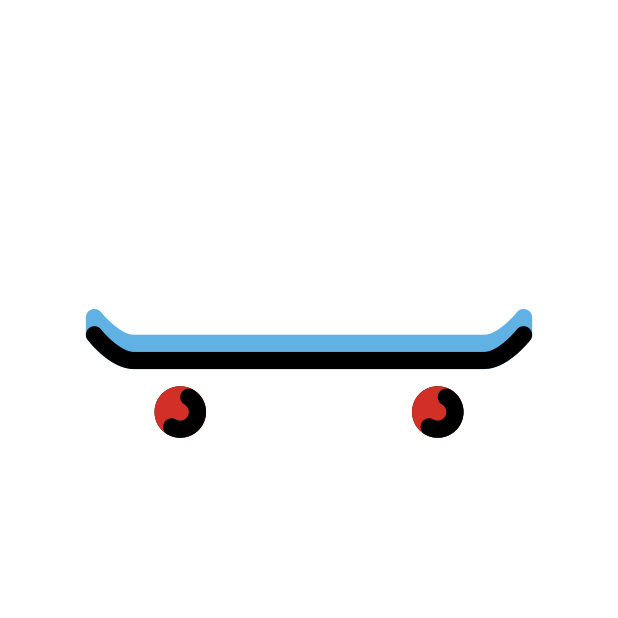
skateboard